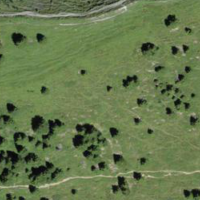
EUNIS habitat code: 23
Species observed at this site:
Arnica montana
Viola calcarata
Bartsia alpina